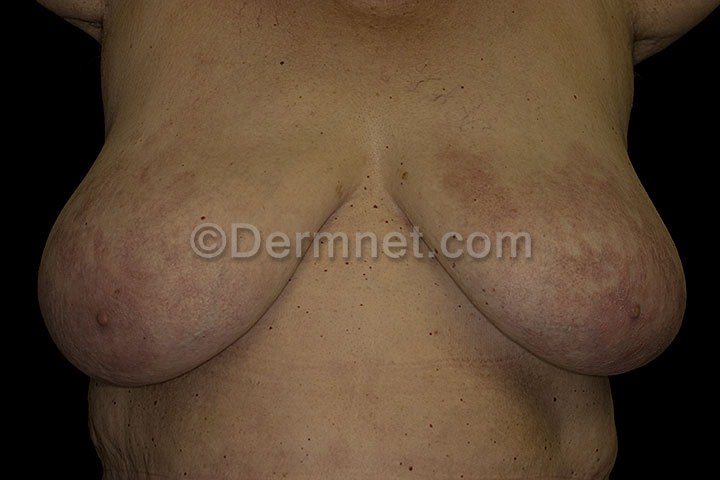
Disease: Actinic Keratosis Basal Cell Carcinoma and other Malignant Lesions